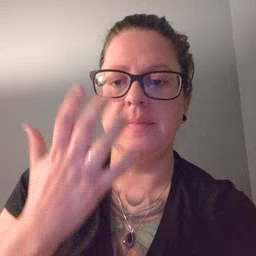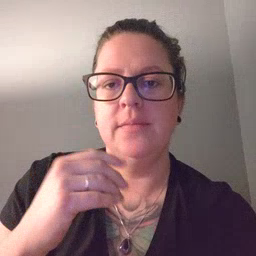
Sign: mitten